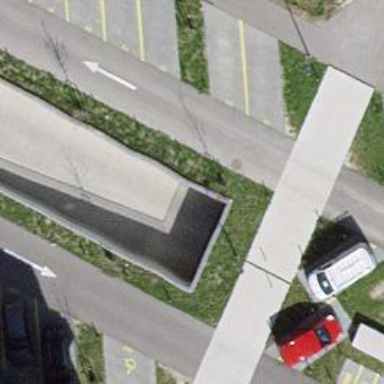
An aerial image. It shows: Parking area.